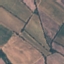
Land use / land cover: PermanentCrop